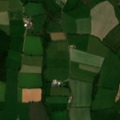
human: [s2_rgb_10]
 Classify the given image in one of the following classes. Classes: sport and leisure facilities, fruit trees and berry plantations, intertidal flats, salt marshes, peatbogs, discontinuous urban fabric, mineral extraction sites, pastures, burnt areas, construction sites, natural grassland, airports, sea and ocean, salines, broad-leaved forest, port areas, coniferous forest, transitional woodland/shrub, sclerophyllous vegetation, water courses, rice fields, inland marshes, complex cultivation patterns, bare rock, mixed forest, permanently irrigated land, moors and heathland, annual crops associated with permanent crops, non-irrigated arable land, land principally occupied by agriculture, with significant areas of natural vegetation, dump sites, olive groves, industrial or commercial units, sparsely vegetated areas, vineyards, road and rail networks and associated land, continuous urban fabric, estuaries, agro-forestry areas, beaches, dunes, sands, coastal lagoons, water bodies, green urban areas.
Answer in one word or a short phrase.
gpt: non-irrigated arable land, pastures, transitional woodland/shrub